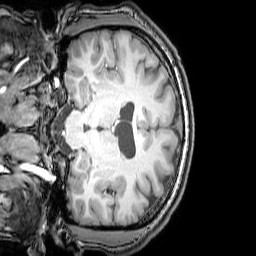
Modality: T1w
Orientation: coronal
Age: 23
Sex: male
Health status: healthy
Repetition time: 0.081 s
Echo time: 0.037 s